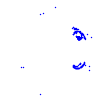
Particle: electron